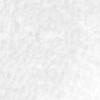
Label: no_change